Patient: sex M, age 75
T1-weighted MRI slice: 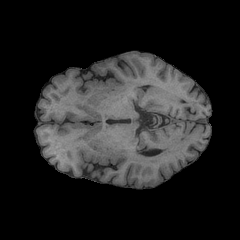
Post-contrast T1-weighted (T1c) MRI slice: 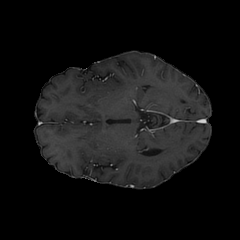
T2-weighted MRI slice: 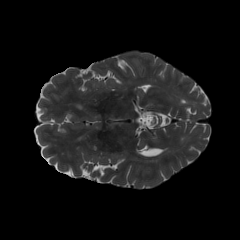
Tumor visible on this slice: no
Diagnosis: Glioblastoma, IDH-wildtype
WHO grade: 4